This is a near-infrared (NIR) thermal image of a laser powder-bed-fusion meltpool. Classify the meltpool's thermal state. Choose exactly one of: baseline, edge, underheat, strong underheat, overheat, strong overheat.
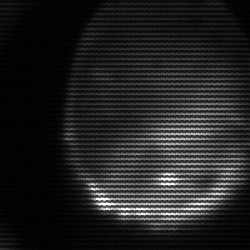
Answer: edge